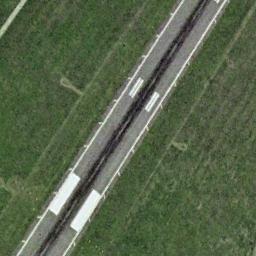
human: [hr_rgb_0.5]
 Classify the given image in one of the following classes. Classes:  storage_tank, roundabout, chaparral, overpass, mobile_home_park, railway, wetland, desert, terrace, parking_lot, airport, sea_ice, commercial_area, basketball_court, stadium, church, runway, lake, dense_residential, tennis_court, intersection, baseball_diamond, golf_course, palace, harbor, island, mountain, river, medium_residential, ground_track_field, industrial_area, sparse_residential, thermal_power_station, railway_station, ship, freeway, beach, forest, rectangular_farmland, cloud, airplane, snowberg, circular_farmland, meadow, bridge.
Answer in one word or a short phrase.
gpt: runway